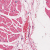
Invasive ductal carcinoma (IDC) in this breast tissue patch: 0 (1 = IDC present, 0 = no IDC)